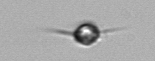
Label: Acanthoica_quattrospina